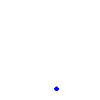
Particle: pion